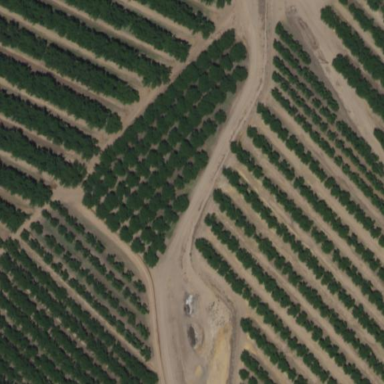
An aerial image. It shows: Orchard.